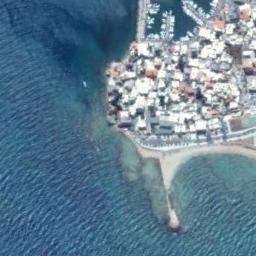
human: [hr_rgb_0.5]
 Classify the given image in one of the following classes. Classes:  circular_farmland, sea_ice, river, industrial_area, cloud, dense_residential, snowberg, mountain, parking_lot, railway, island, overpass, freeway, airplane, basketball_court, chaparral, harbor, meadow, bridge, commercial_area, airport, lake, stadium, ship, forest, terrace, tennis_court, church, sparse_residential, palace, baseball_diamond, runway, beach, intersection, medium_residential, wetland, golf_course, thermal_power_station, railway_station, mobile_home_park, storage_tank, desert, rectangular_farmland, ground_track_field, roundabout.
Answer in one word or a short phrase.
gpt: beach